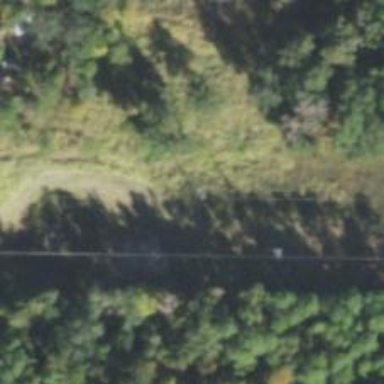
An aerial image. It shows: Power pole.